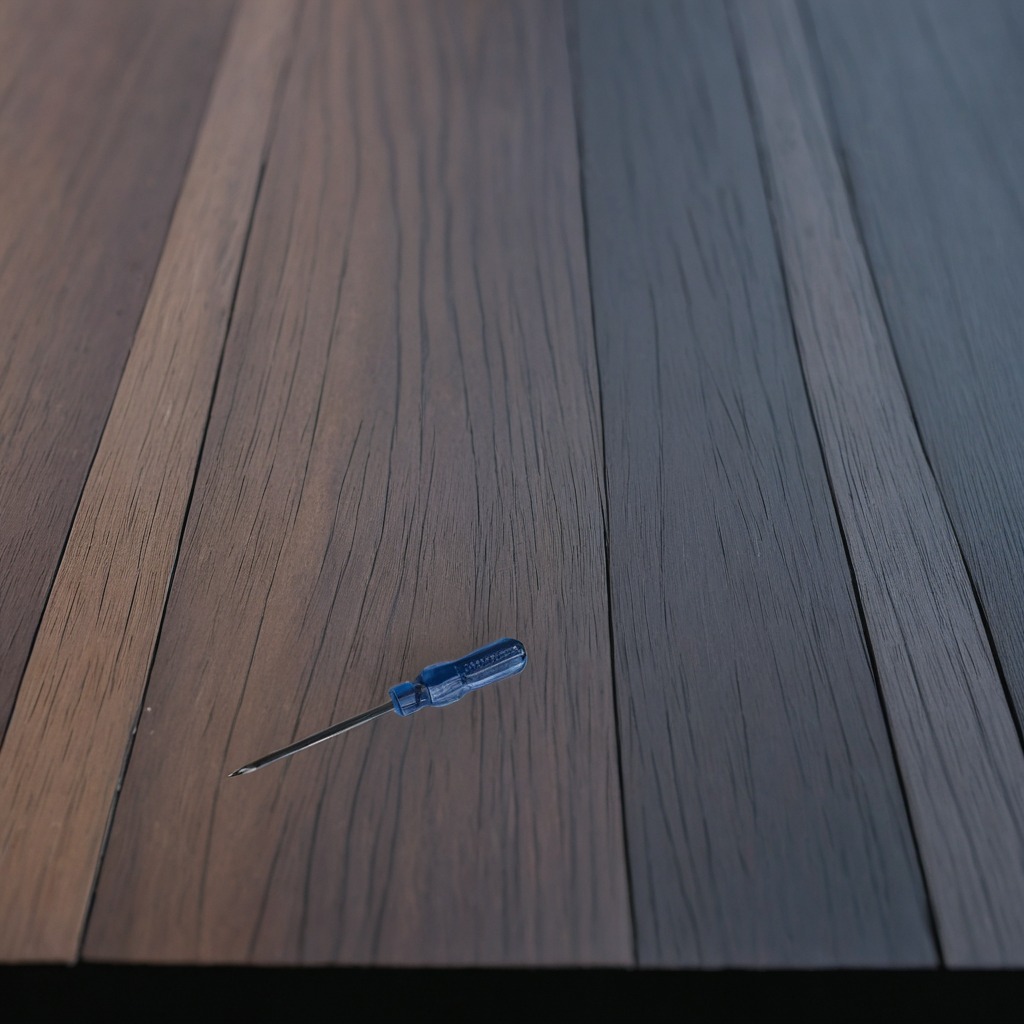
A screwdriver is lying on the old table.